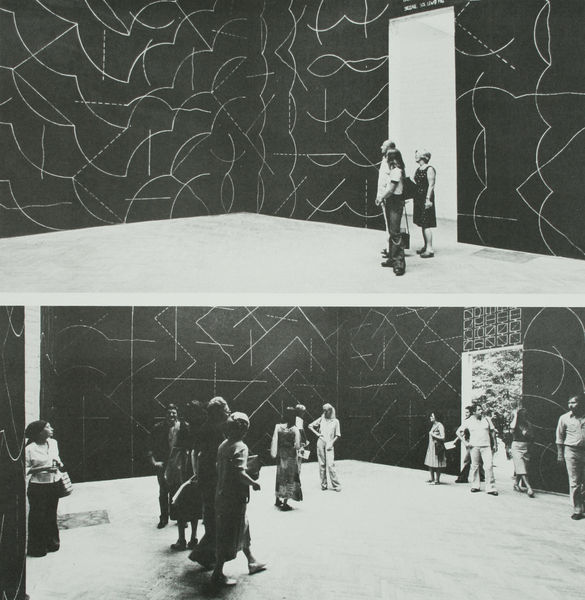
Titel: All Combinations of Arcs from Corners and Sides; straight, not-straight, and broken Lines (Wall Drawing)
Künstler: Sol Lewitt
Standort: Genua
Institution: Galleria Saman
Schlagwörter: dunkel, mann, schatten, frauen, menschen, mädchen, bewegung, frau, geschwungen, grau, hell, kleid, kleider, licht, männer, raum, schwarz, tür, weiss, zimmer, blick, hemd, wand, arme, blicke, mensch, stehen, ebene, gehen, boden, decke, familie, kind, publikum, kontrast, rund, beine, röcke, zuschauer, hosen, abstrakt, grafik, linien, besucher, podest, striche, betrachter, halle, foto, fotografie, wände, eckig, linie, räume, tasche, kunst, ausstellung, etagen, museum, taschen, stockwerke, installation, atellier, ebenen, etage, kassel, schawarz, moma, freunde, new york, kunstbetrachtung, documenta, herumstehen, modern art, rezipienten